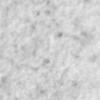
Label: no_change